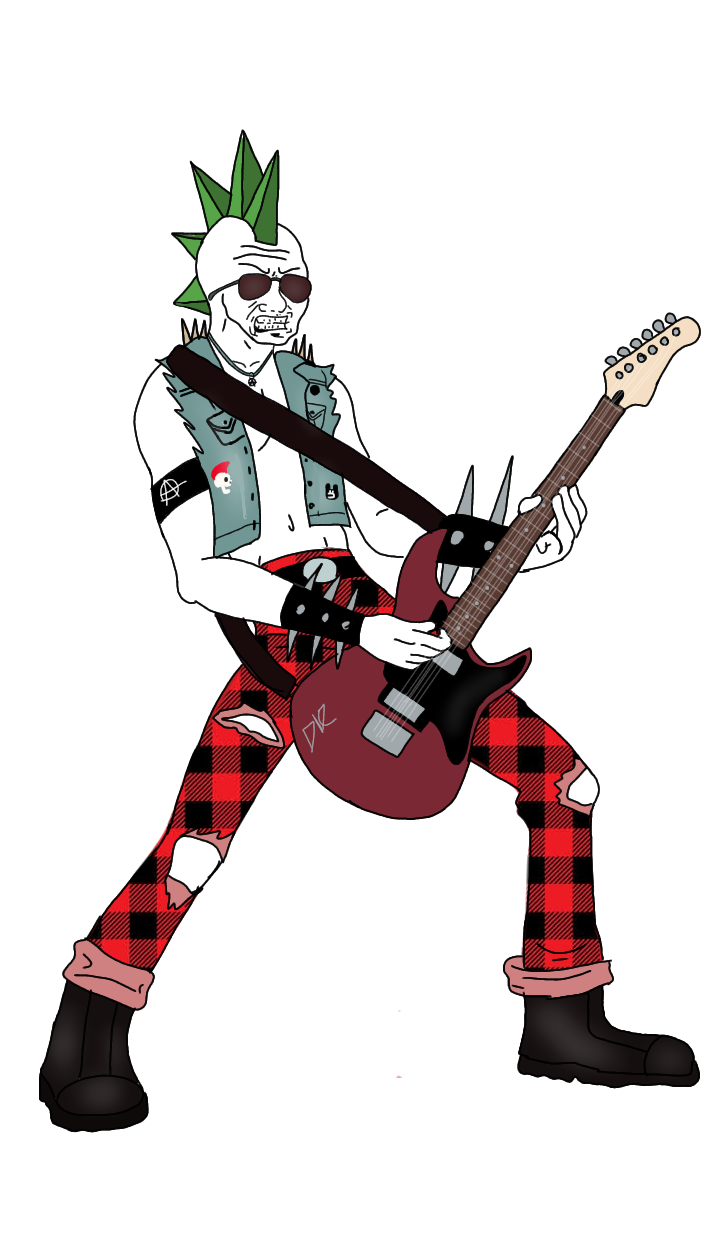
Label: 5_Rage